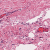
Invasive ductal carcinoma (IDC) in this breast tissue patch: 0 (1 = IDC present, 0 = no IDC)